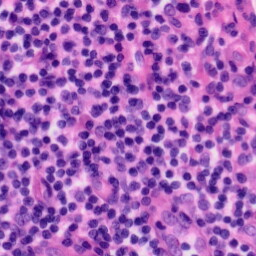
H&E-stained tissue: Tonsil